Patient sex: F
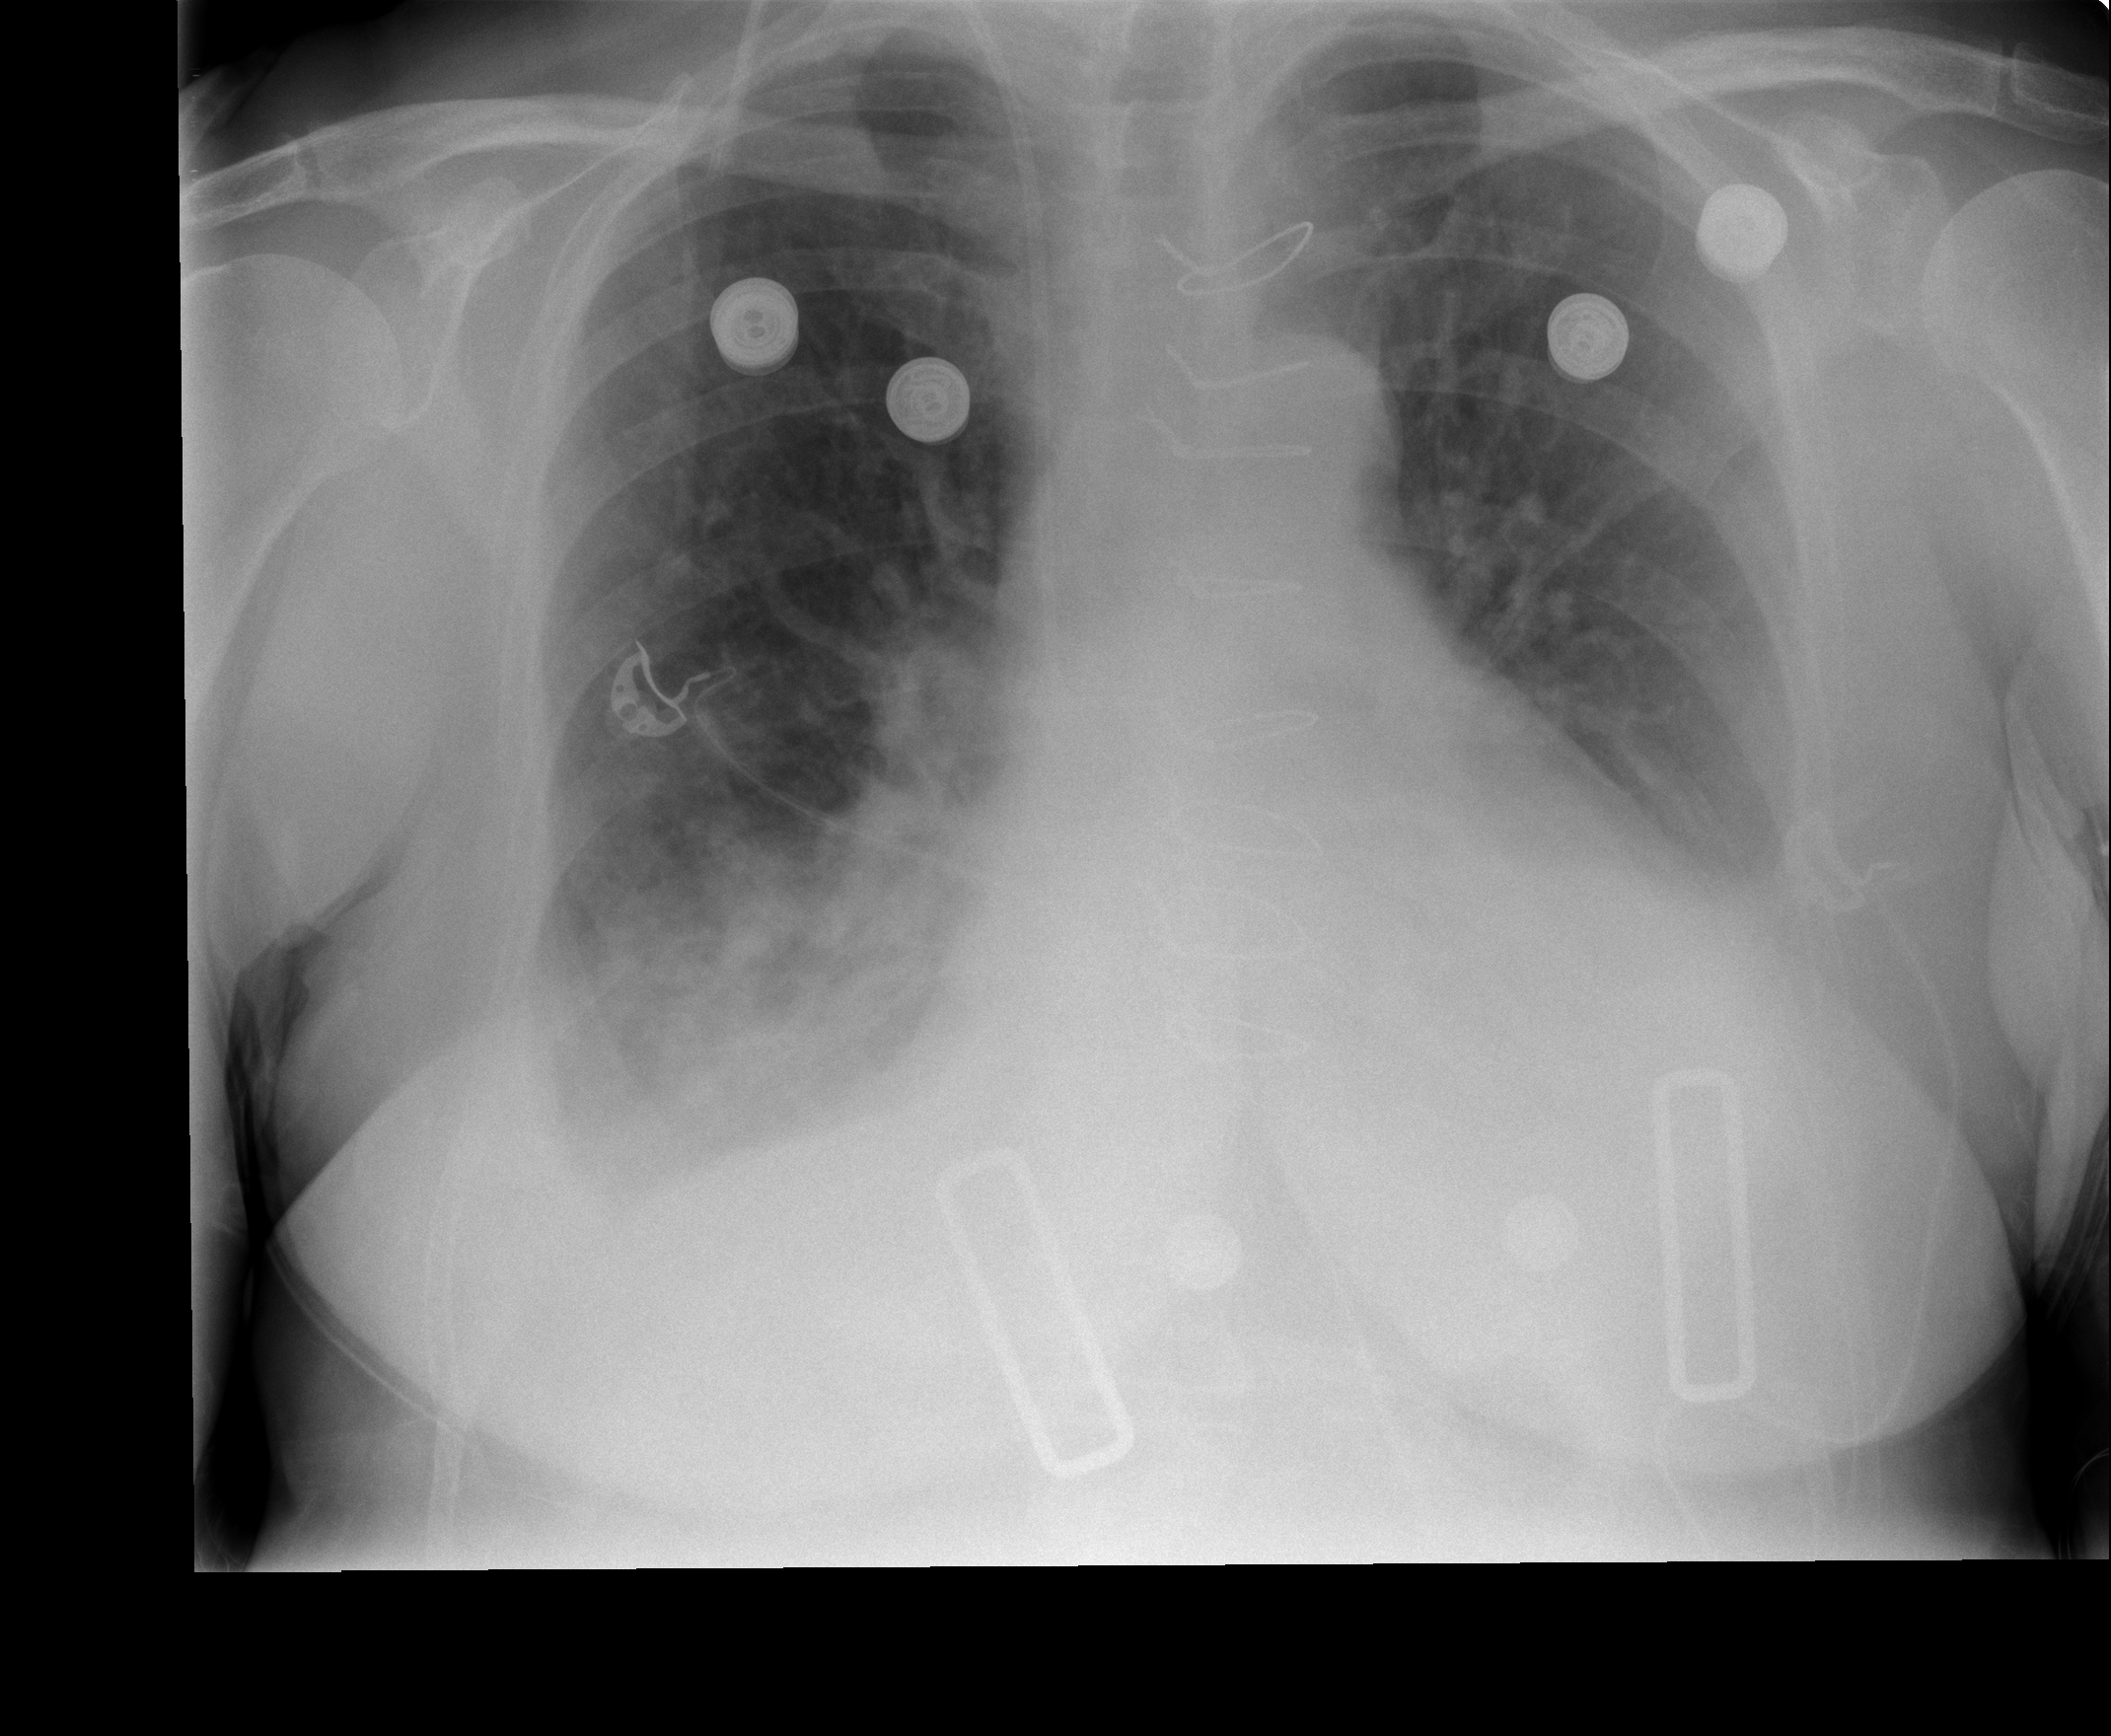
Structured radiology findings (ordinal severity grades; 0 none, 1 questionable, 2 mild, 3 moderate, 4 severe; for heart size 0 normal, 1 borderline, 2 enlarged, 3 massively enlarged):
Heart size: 2
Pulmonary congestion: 0
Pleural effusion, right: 2
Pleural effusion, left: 2
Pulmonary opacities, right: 2
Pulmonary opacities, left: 0
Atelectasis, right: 2
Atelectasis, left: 2